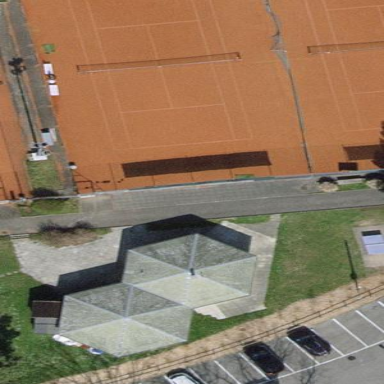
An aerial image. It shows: Tennis court on pitch.